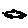
Label: car